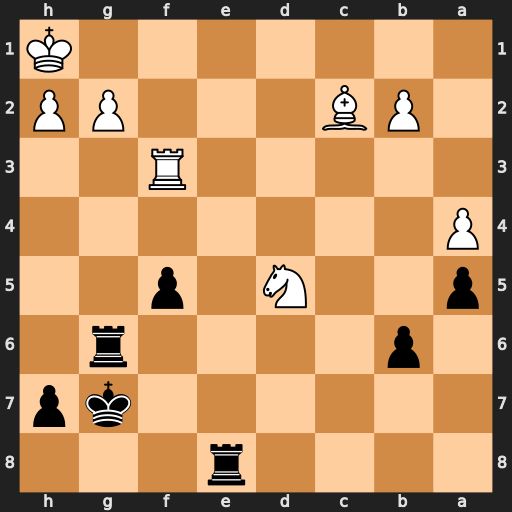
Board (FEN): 4r3/6kp/1p4r1/p2N1p2/P7/5R2/1PB3PP/7K
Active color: b
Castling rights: -
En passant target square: -
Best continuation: Re1+ Rf1 Rxf1#